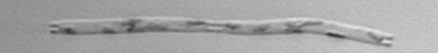
Label: Eucampia_morphytype1